Aerial crown-view tile of a tropical tree (Barro Colorado Island, Panama), acquired 20250124:
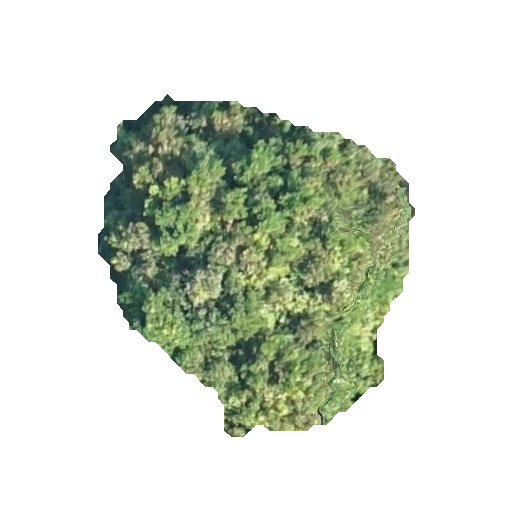
Species: Prioria copaifera
GBIF accepted scientific name: Prioria copaifera
Crown area: 114.478 m²